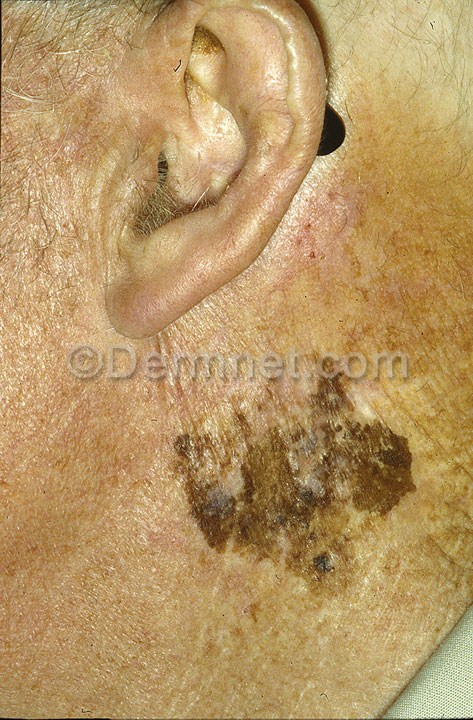
Disease: Melanoma Skin Cancer Nevi and Moles